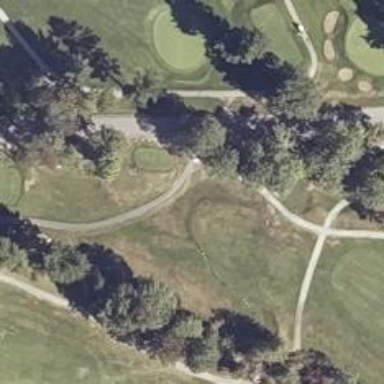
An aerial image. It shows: Path for both road and golf.